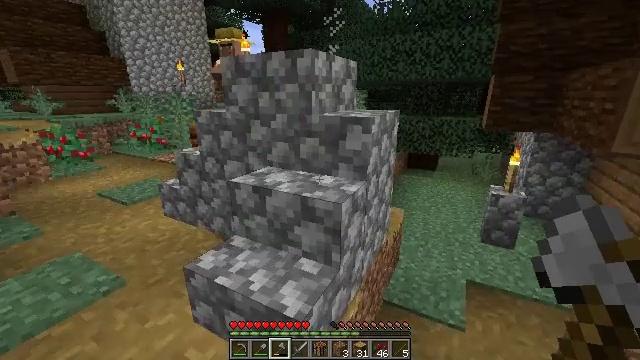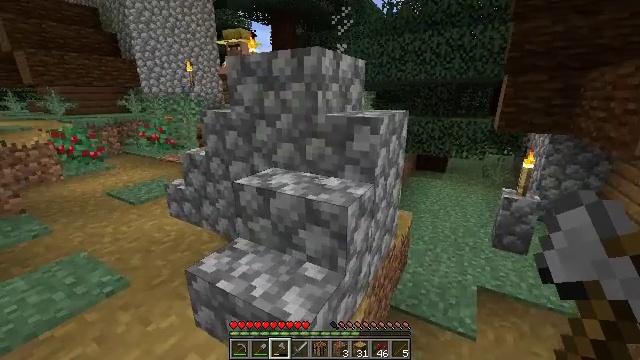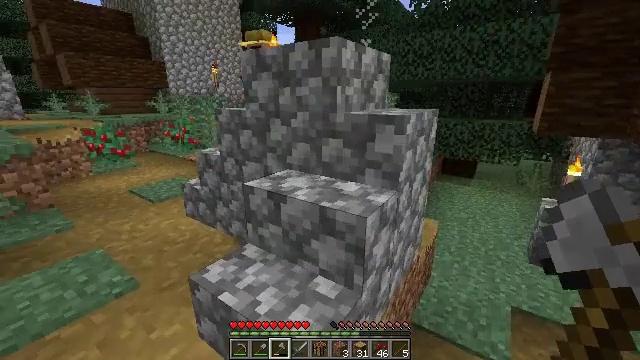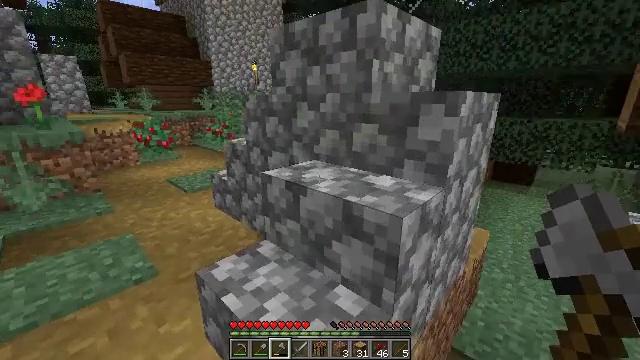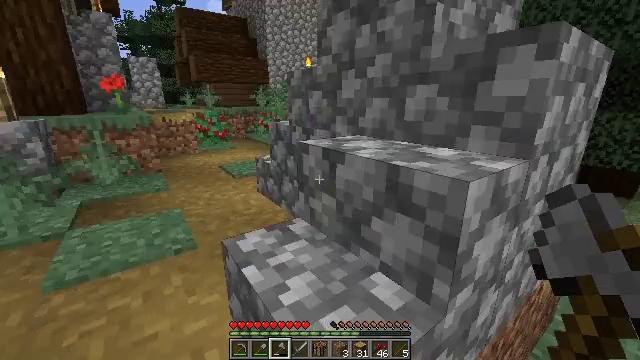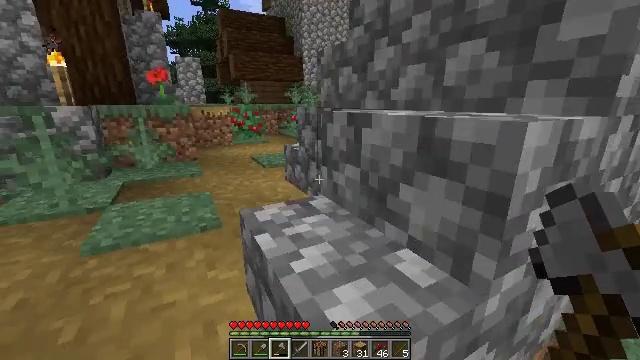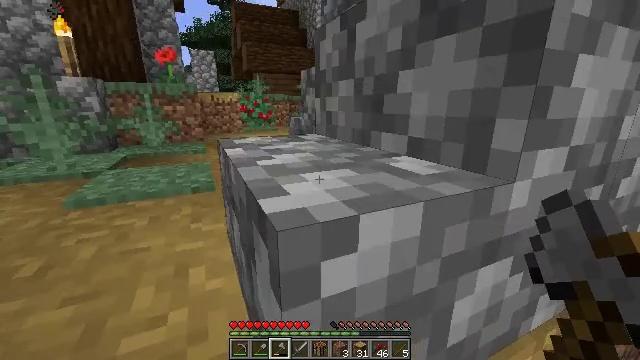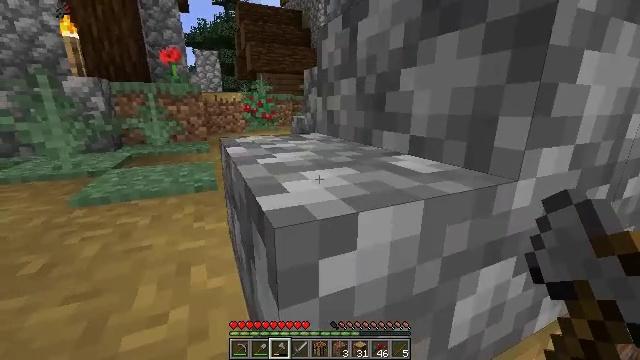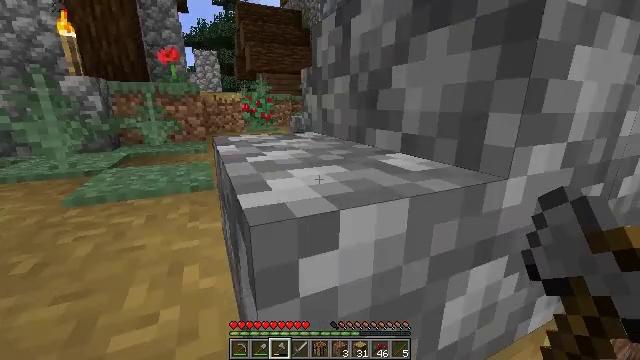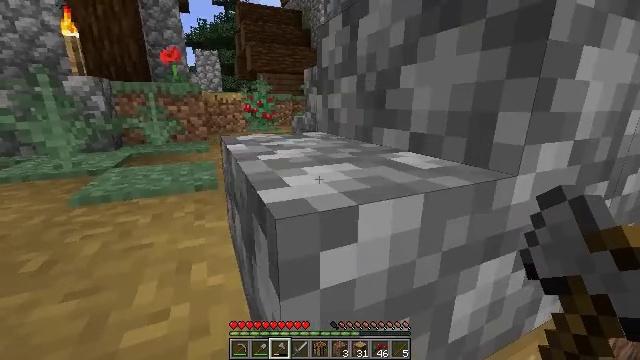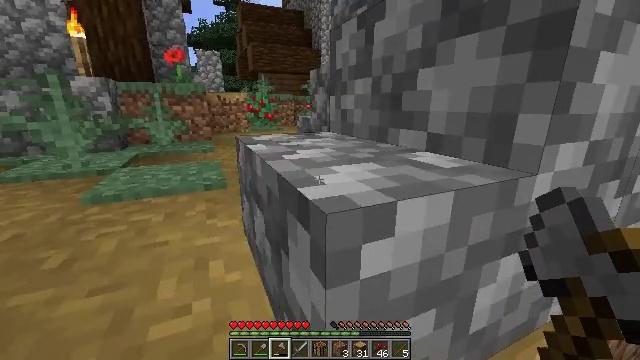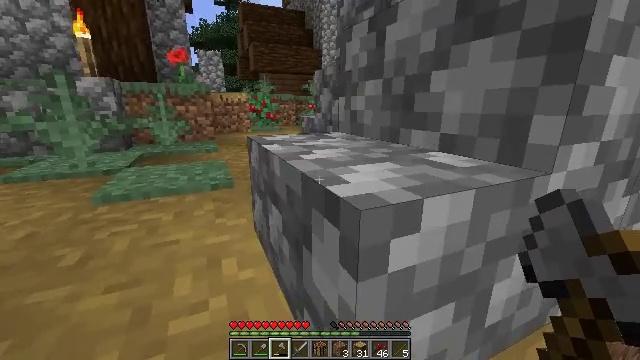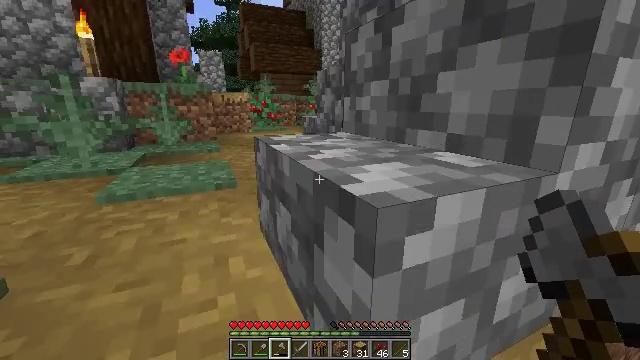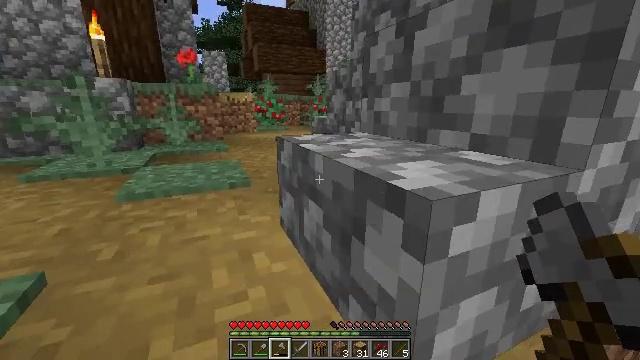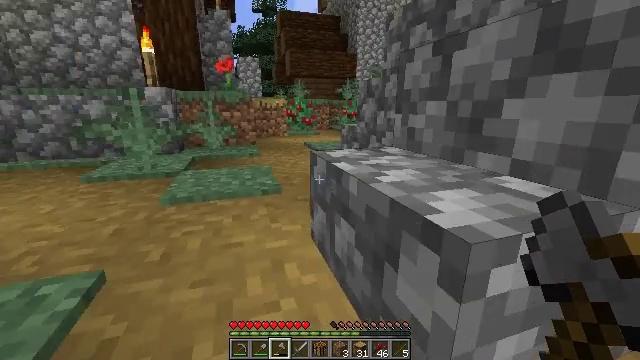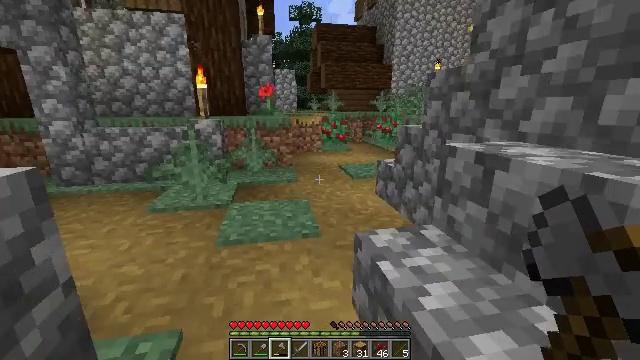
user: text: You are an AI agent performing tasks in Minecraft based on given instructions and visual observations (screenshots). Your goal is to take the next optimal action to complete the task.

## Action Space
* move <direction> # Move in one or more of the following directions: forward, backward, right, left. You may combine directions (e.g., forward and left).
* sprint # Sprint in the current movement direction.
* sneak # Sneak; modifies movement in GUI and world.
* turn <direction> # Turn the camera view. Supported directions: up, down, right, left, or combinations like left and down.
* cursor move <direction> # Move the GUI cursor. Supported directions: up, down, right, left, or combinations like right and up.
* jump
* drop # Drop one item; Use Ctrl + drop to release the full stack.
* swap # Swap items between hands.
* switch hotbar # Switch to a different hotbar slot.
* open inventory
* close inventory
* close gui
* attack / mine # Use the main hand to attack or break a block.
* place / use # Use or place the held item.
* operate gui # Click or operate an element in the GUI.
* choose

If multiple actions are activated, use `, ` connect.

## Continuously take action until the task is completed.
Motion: motion action
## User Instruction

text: Gather sweet berries from the bush.
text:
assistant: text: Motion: move forward, turn left
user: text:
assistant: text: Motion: move forward, turn left
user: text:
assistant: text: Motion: move forward, turn left
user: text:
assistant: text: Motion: move forward, turn left
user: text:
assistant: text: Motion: move forward and move left, turn left
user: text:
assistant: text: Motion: move forward and move left, turn left
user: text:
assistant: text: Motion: move forward and move left
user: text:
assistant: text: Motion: move forward and move left
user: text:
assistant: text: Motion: move forward and move left
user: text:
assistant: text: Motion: move forward and move left
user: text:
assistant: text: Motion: move forward and move left
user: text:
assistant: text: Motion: move forward and move left
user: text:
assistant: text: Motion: move forward and move left
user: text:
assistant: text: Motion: move forward and move left, turn left, jump
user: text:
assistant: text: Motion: move forward and move left, turn left, jump
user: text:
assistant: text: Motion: move forward and move left, jump
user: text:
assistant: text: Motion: move forward and move left, jump
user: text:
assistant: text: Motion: move forward and move left
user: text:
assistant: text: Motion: move forward
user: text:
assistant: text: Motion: move forward
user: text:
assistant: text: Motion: move forward
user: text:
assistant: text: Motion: move forward
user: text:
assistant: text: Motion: move forward
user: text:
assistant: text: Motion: move forward
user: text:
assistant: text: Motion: move forward
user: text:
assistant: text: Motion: move forward
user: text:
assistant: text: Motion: move forward
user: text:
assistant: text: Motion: move forward, turn right and down
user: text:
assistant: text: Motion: move forward, turn right and down
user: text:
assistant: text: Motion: move forward, turn right